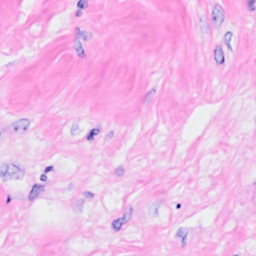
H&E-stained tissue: Breast